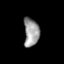
Tissue: prostate
Cell type: T cells
Senescence score: 0.3216
Nuclear area (px): 423
Mean DAPI intensity: 154.435